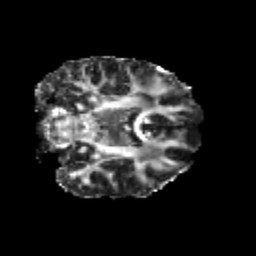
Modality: FA
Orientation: coronal
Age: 25
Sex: female
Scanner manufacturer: siemens
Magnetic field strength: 3 T
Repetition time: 3.5 s
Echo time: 0.104 s